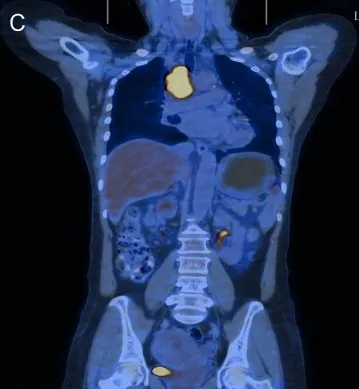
Thoracic radiograph and PET-CT findings of the patient. (B) Thoracic CT showed a round soft tissue mass (arrow) located in the upper-mid mediastinum before the arteroae aorta.
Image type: radiology (pet)